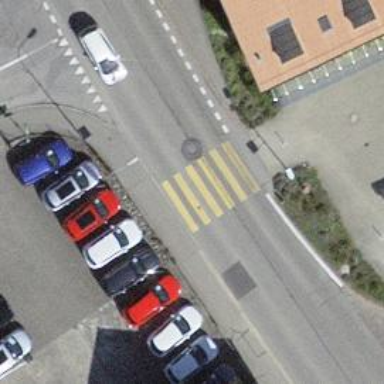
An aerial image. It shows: Uncontrolled zebra crossing with notable zebra markings.